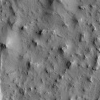
Atmospheric dust classification: not_dusty